Question: I want to save my 'ArrayList' in a txt file, so i used 'PrintWriter'. It is like a table, so I used the 'String.format' method. When writing my data on the console, then it is perfect. But when writing on txt file it was different.
Why is it different when writing in txt file from console. Just see in below image?

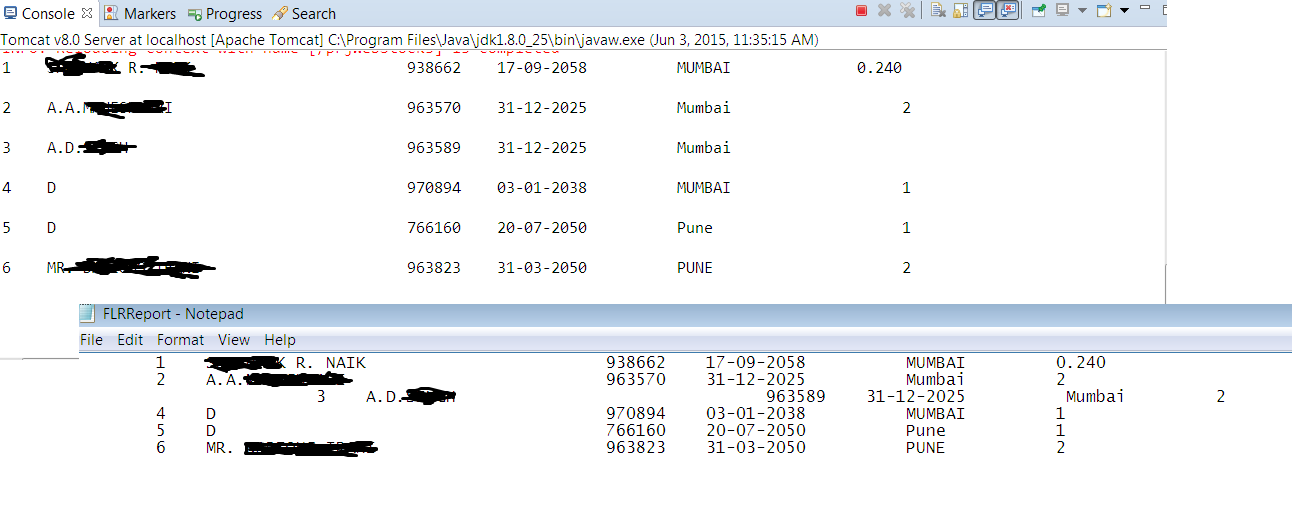
Answer: It's probably because of tabs (' ') you are using. Apparently notepad has a different way of displaying tabs than the console. You might be able to use 'String.format' to do some formatting, instead of adding tabs yourself, just check <URL> for that.
See <URL> for a solution, for example:
'''
String.format("%s, %s, %-20s%n", firstName, lastName, phoneNumber)
'''
EDIT
Additional tip: you can add %n in the format string to get a platform specific newline (Added in above example).